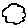
Label: cloud